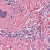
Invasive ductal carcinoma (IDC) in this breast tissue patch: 1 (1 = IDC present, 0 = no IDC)